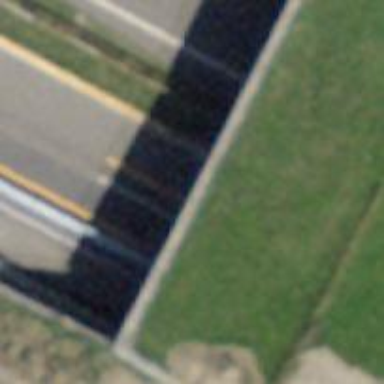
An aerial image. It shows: Asphalt motorway.